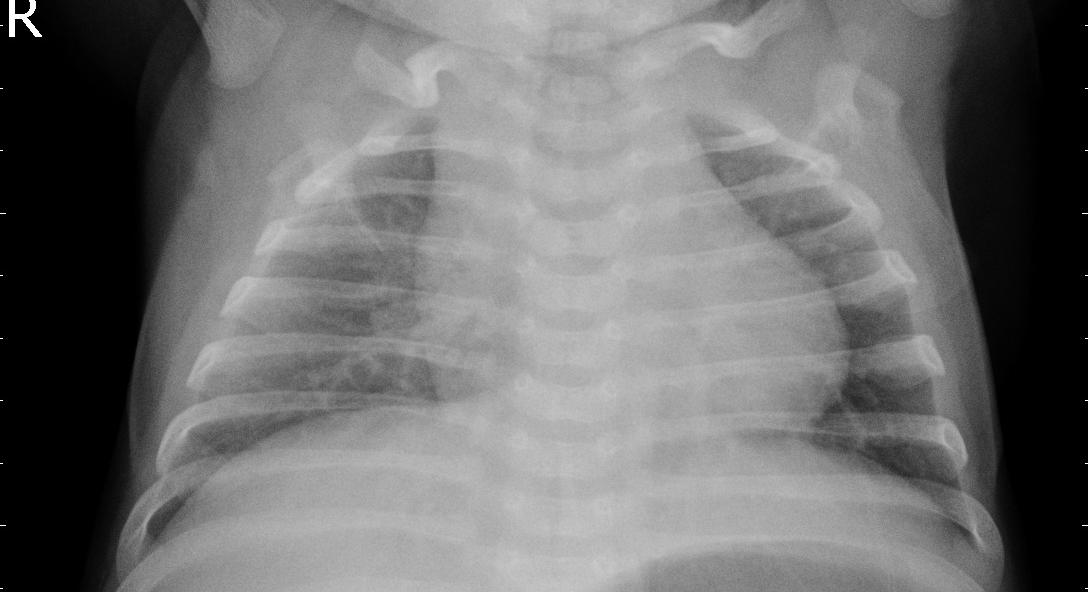
Diagnosis: PNEUMONIA